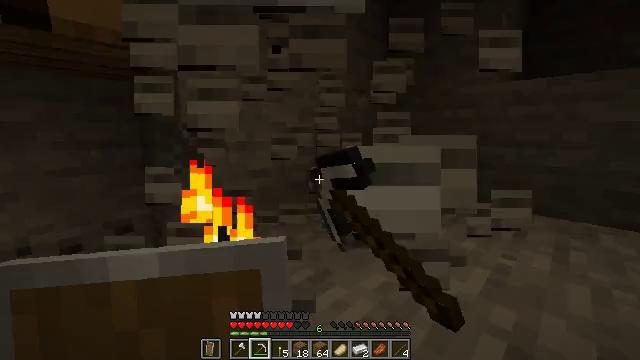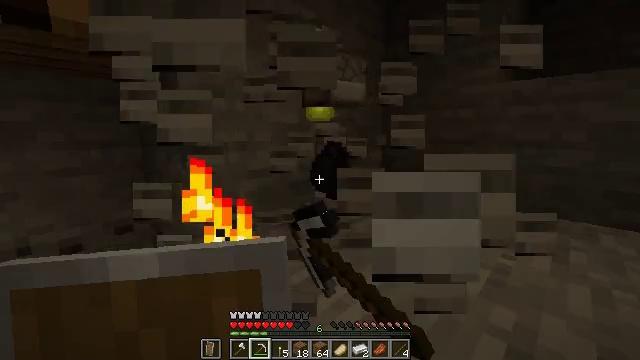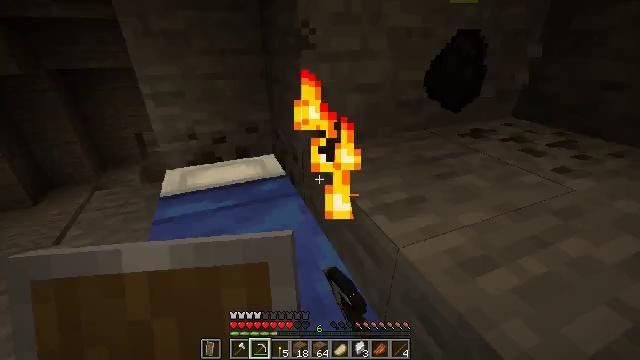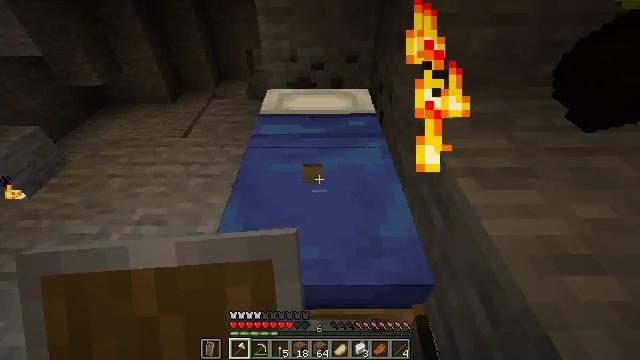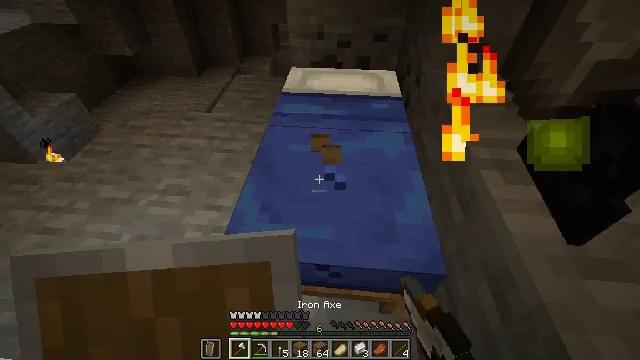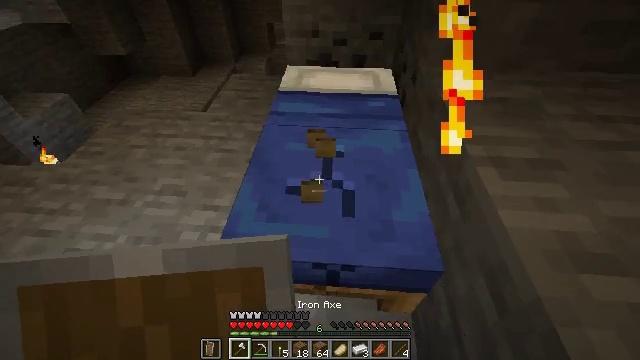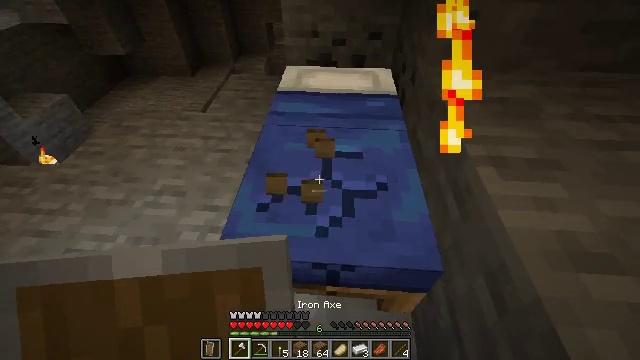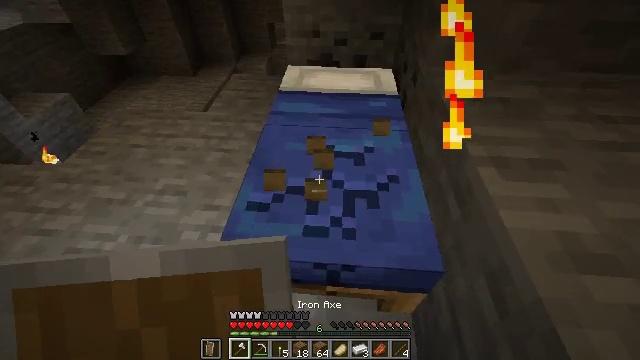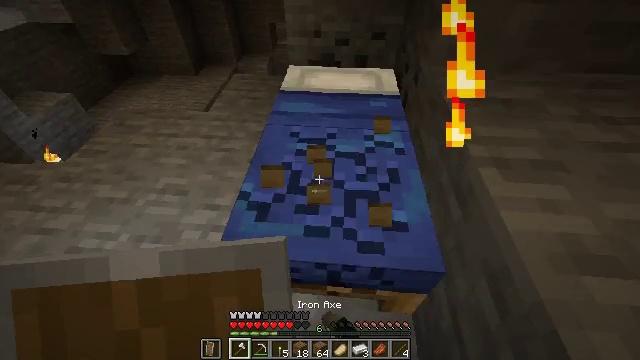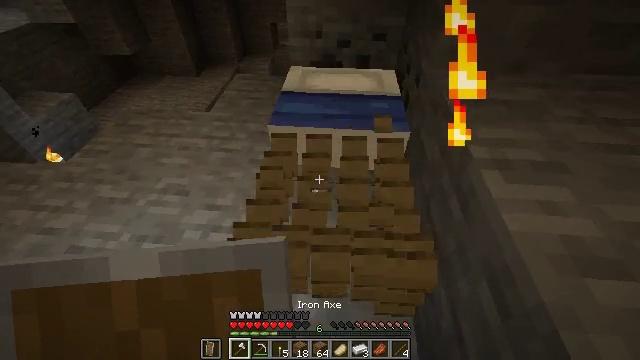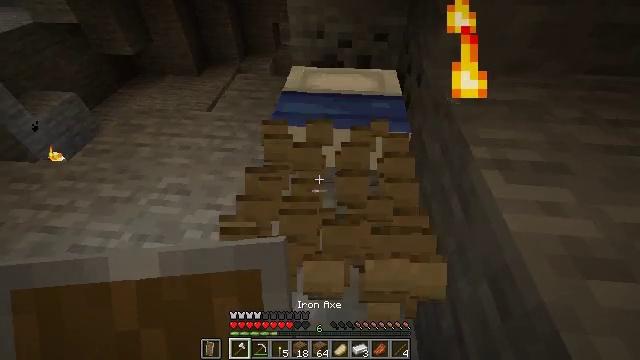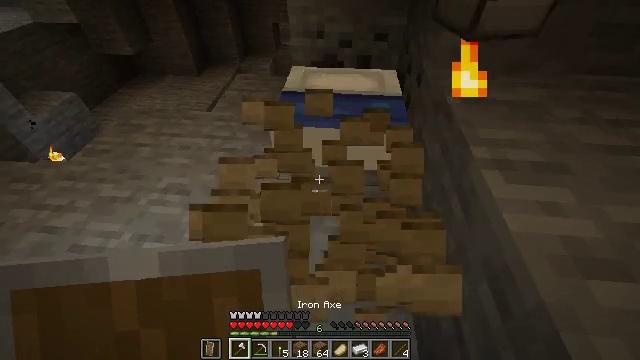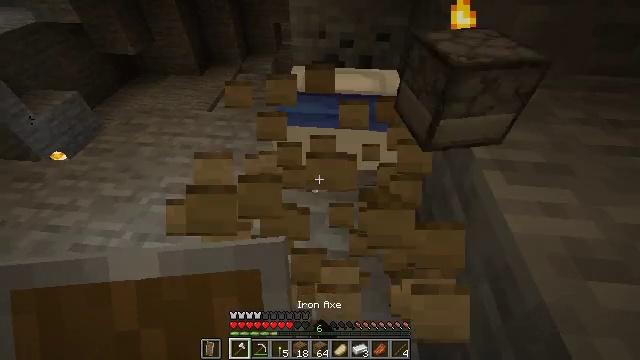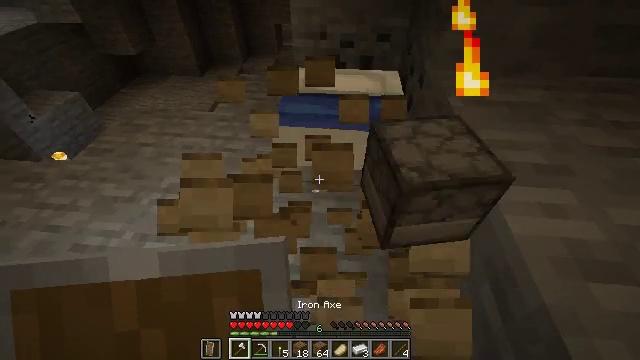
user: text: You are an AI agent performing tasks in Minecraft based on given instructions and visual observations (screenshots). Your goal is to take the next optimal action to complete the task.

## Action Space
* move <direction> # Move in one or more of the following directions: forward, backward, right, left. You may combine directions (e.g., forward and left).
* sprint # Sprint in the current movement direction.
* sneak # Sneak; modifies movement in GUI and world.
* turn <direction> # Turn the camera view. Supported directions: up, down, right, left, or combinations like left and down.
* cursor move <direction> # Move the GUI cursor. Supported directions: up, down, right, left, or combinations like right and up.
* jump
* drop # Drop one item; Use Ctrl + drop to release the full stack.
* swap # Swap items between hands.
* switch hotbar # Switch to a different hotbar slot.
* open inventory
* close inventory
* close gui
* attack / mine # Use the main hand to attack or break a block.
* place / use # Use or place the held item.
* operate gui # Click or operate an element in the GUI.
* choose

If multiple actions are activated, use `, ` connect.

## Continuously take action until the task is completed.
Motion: motion action
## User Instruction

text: Break the blue bed to move it.
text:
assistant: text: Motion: attack / mine
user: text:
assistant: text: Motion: turn left and down, attack / mine
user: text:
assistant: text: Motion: turn left and down, attack / mine, switch to hotbar 1
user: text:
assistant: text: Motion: turn left and down, attack / mine, switch to hotbar 1
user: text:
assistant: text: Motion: attack / mine, switch to hotbar 1
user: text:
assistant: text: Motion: attack / mine
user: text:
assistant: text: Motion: attack / mine
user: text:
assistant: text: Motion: attack / mine
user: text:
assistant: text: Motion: attack / mine
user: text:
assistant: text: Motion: attack / mine
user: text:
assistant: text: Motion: attack / mine
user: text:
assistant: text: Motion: attack / mine
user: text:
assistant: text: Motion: attack / mine
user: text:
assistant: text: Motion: attack / mine